Chest X-ray:
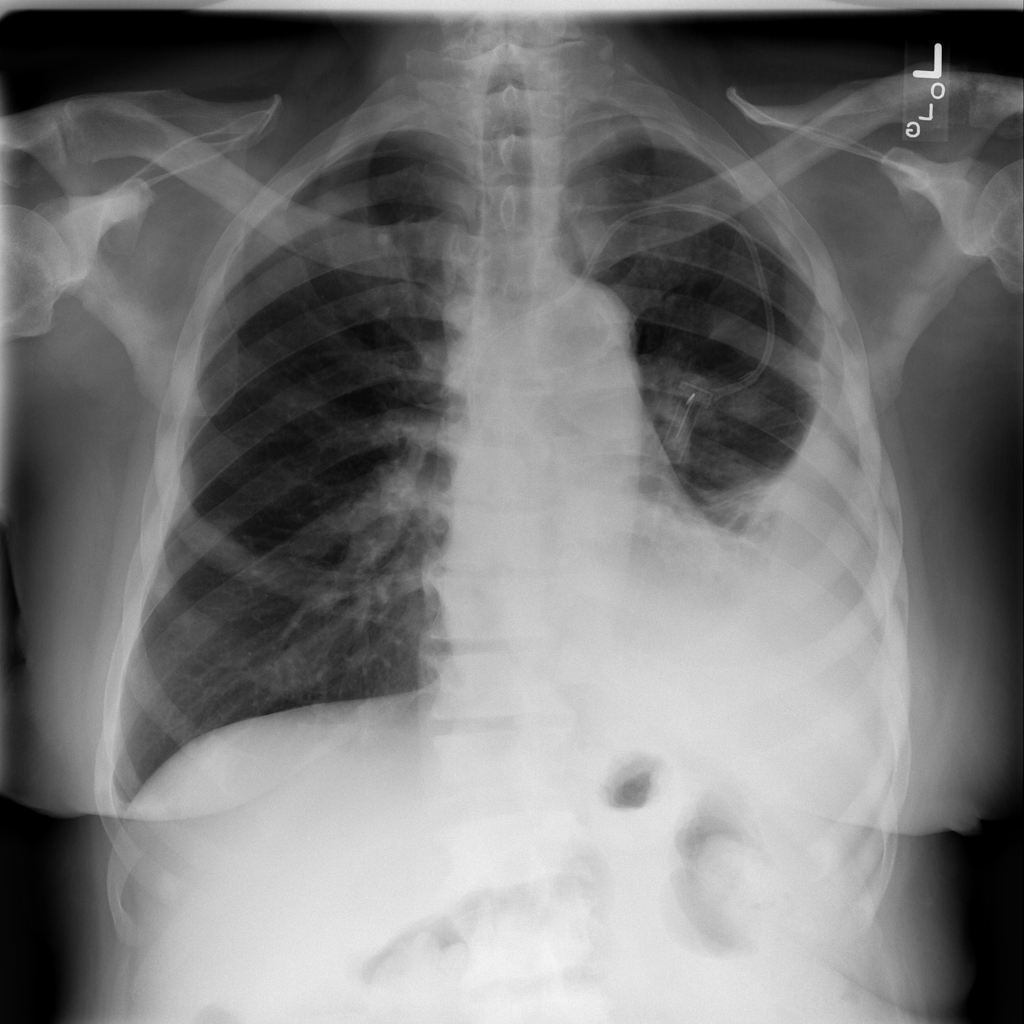
Findings: Effusion, Atelectasis
No abnormal finding: no